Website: bh-photo
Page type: address-validator
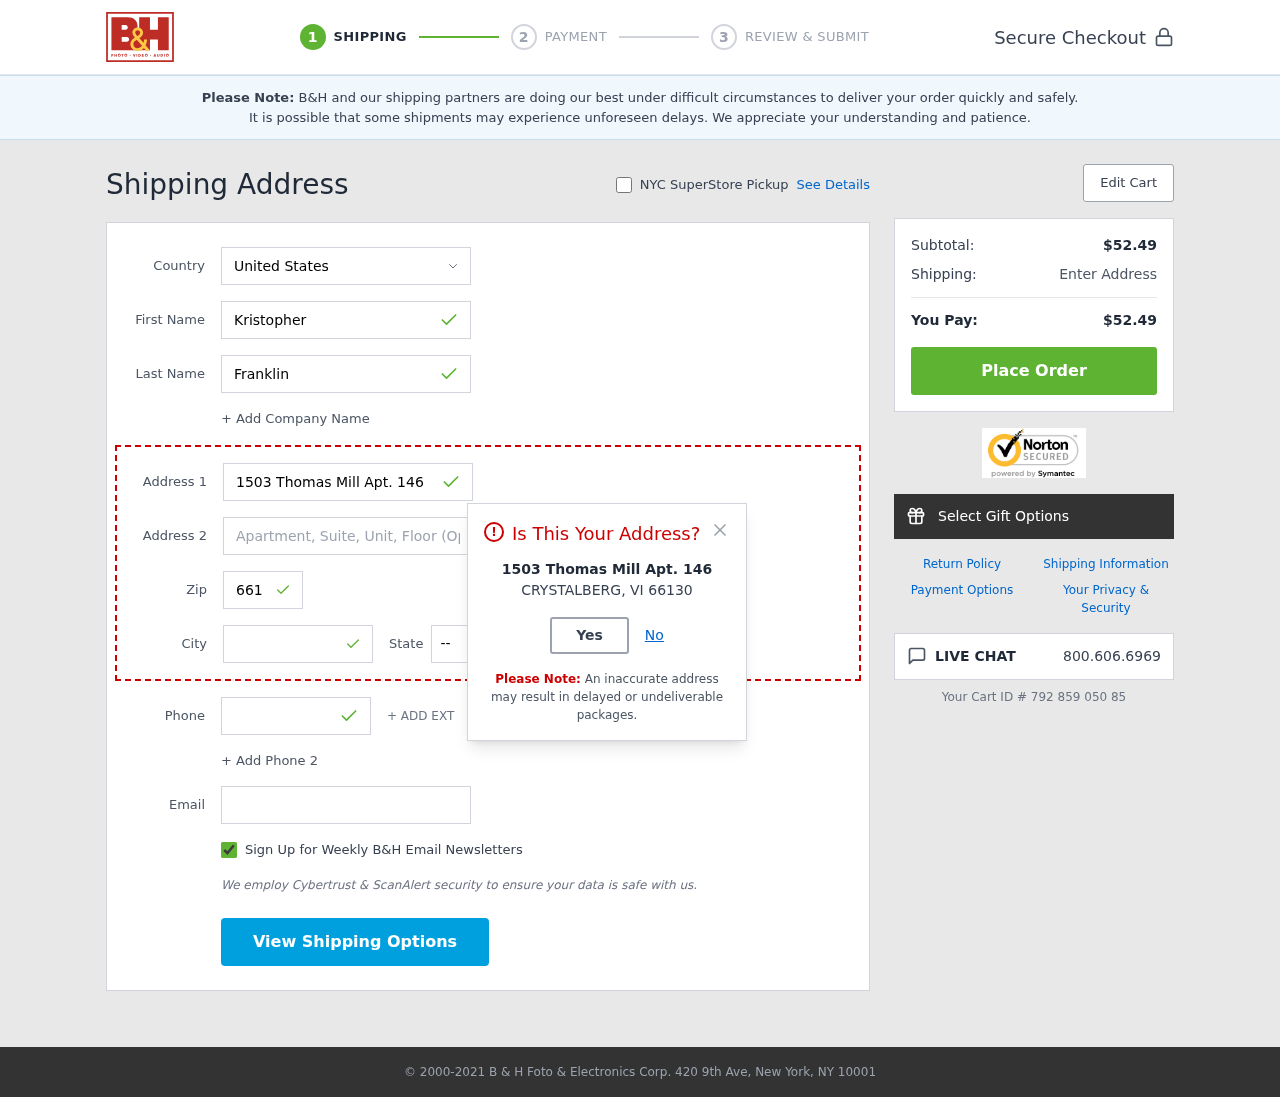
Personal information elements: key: PII_CITY
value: Crystalberg
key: PII_COUNTRY
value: United States
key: PII_EMAIL
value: kristopher_franklin@hotmail.com
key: PII_FIRSTNAME
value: Kristopher
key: PII_LASTNAME
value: Franklin
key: PII_PHONE
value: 4808817190
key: PII_POSTCODE
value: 66130
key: PII_STATE_ABBR
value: VI
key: PII_STREET
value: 1503 Thomas Mill Apt. 146
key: PII_CITY_MODAL
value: CRYSTALBERG
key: PII_STATE
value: VI
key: PII_POSTCODE_FULL
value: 66130
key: PII_POSTCODE_NUMERIC
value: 66130
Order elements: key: ORDER_SUBTOTAL
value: $52.49
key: ORDER_TOTAL
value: $52.49
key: ORDER_ID
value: Your Cart ID # 792 859 050 85